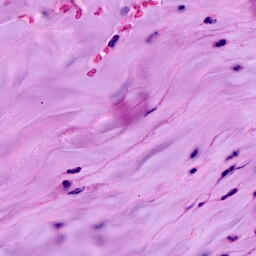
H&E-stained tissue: Breast